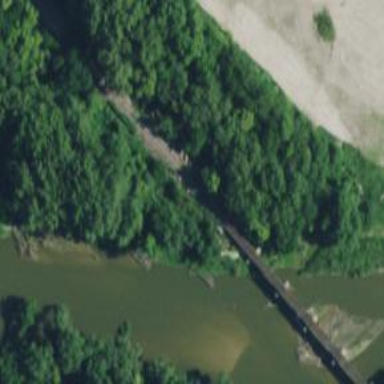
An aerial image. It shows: Abandoned railway.